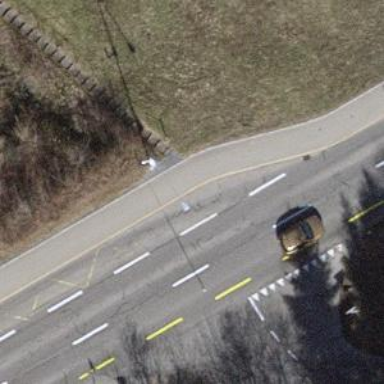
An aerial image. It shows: Unmarked crossing on footway.